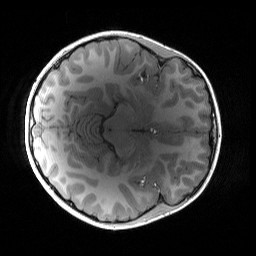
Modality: T1w
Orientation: axial
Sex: male
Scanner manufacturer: siemens
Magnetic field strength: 3 T
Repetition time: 1.9 s
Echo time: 0.00243 s